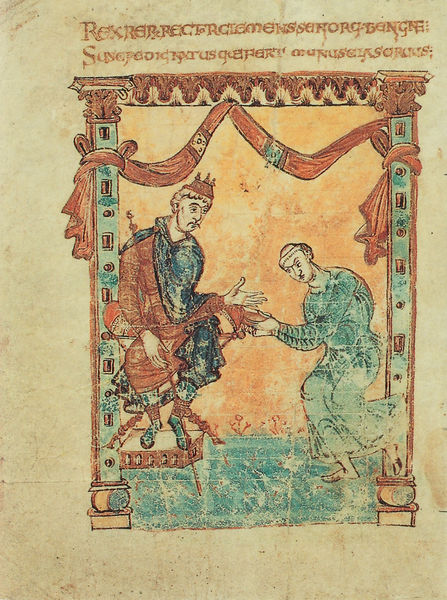
Titel: Martyrologium des Wandalbert von Prüm, 36 Blätter
Standort: Herkunft: Reichenau (EU - D - BW)
Institution: Bibliotheca Apostolica Vaticana
Schlagwörter: blau, sitzen, blumen, bunt, männer, säulen, türkis, zeichnung, rot, bibel, diener, rahmen, sockel, stein, holland, hände, vorhang, gewand, girlande, krone, umrandung, schrift, kaiser, könig, papst, thron, tusche, buch, seite, text, knien, fürst, ranke, sklave, mittelalter, mönch, baldachin, schreiber, heilig, bitten, demut, zepter, latein, canossa, heinrich, stifter, bister, buchmalerei, vergebung, psalter, hochmittelalter, stifterbild, untertan, past, ma, empfängt, gibt, cannossa, gang nach canossa, karolingische